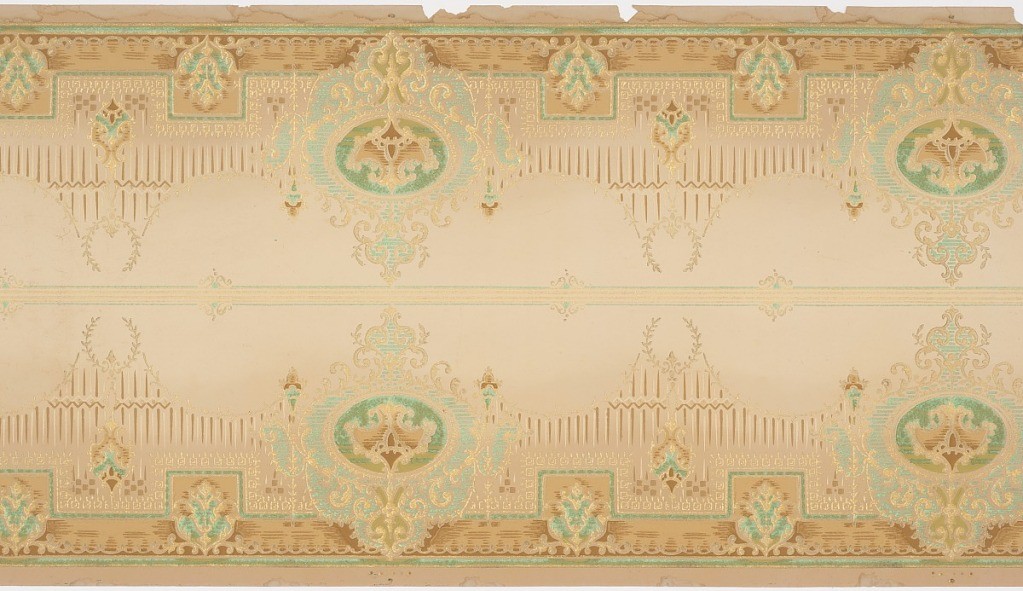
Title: Frieze
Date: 1905–1915
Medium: Machine-printed paper
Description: Medallions printed in metallic colors with a shaded ground. Two borders printed across the width.